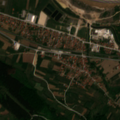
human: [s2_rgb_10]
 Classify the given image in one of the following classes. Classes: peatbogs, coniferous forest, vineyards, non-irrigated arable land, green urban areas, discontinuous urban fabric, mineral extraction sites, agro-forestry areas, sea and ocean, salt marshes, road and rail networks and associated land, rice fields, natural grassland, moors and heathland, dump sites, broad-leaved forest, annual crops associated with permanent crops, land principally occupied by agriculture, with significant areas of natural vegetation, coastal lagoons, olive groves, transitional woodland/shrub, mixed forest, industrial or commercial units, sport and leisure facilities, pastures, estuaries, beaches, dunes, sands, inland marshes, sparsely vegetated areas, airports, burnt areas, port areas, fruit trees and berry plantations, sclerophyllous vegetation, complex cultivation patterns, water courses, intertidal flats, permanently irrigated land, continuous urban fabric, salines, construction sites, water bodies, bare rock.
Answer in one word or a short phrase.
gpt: discontinuous urban fabric, complex cultivation patterns, land principally occupied by agriculture, with significant areas of natural vegetation, broad-leaved forest, coniferous forest, transitional woodland/shrub